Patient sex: M
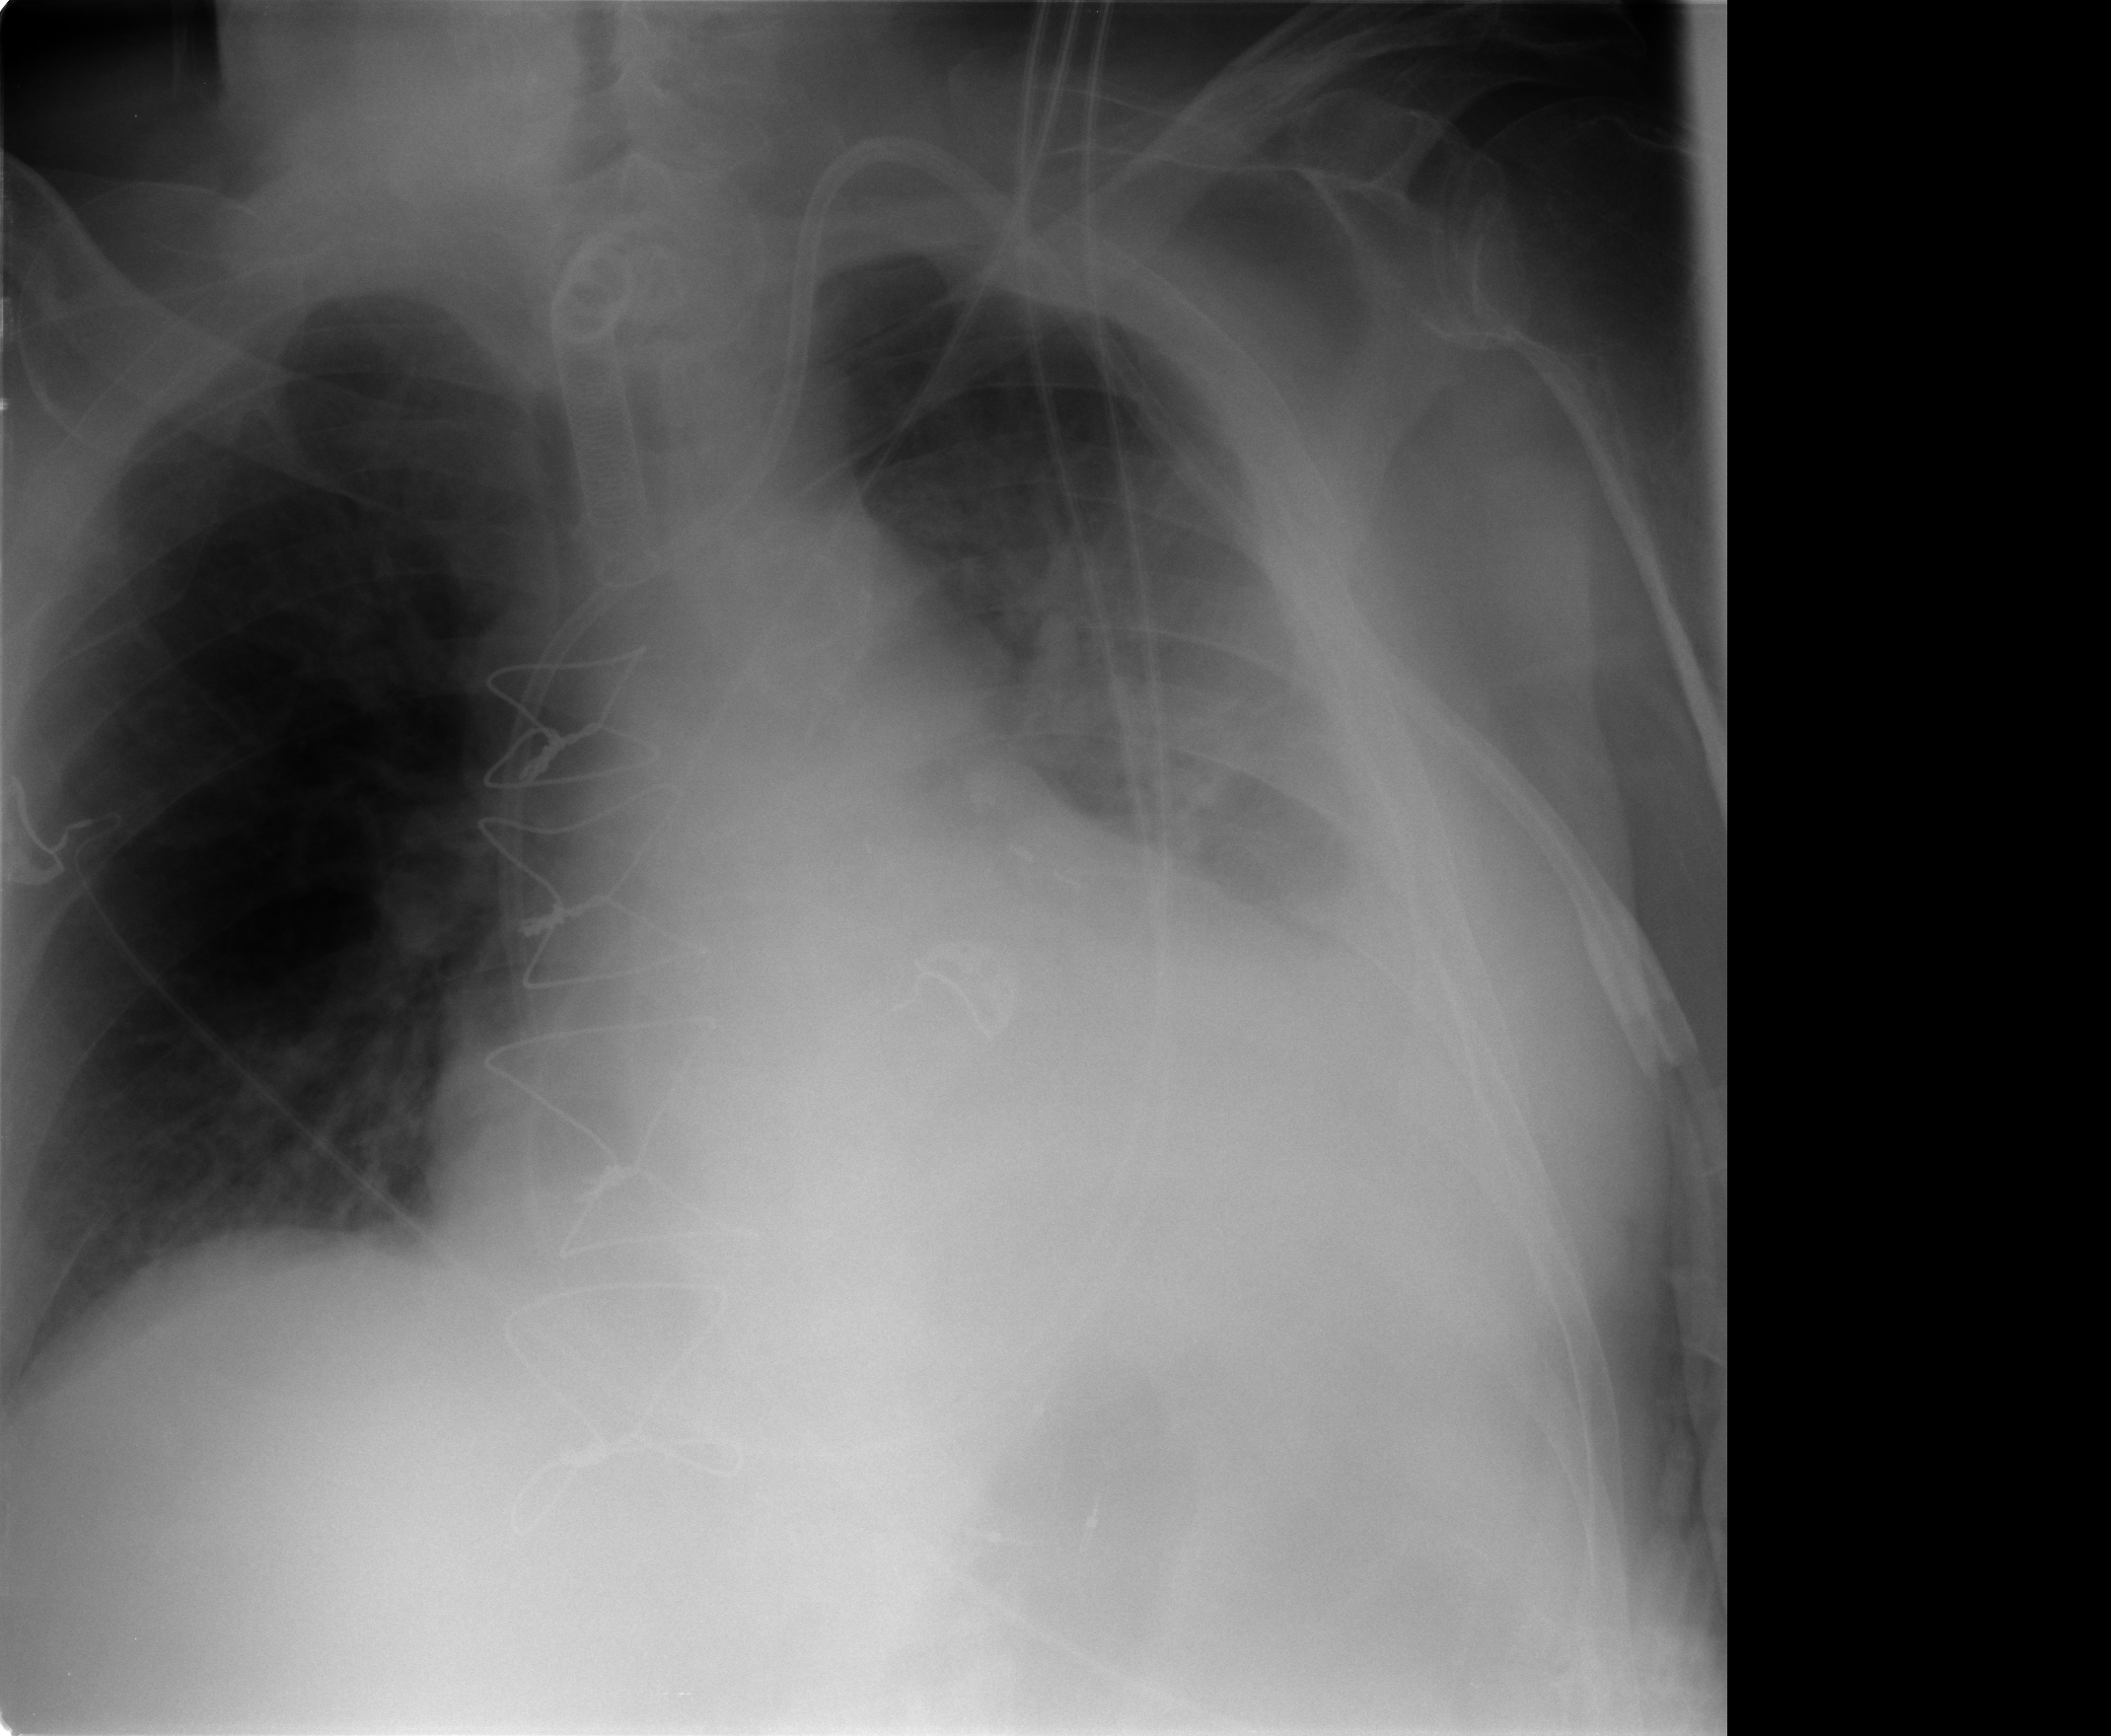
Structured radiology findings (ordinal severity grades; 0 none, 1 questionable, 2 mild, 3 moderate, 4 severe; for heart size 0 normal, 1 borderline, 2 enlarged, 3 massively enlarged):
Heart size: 2
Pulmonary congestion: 2
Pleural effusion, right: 0
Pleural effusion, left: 2
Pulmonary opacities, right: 0
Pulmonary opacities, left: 1
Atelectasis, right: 2
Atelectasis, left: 2